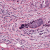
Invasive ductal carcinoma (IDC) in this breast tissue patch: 1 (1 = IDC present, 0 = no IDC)